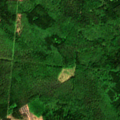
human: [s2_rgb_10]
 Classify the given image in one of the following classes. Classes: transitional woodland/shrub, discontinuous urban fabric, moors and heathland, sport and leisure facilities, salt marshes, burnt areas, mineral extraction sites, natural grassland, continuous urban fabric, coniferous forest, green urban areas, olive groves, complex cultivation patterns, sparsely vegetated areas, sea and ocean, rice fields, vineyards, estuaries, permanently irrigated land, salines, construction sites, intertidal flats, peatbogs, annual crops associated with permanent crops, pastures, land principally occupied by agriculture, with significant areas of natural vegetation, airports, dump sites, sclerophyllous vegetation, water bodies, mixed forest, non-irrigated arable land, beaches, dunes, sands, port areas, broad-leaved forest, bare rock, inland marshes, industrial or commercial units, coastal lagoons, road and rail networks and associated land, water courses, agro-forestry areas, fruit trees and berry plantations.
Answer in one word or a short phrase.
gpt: broad-leaved forest, mixed forest